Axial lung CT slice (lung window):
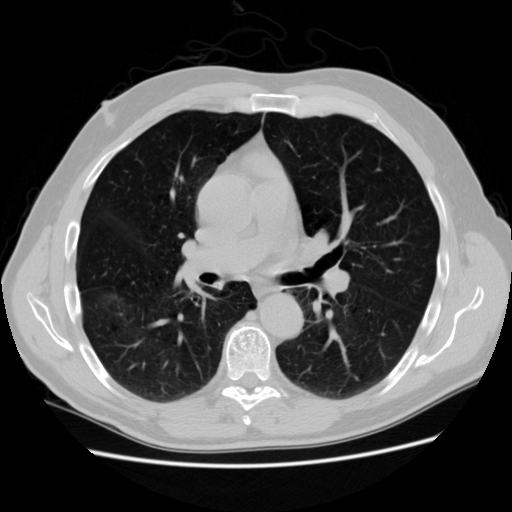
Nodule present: no